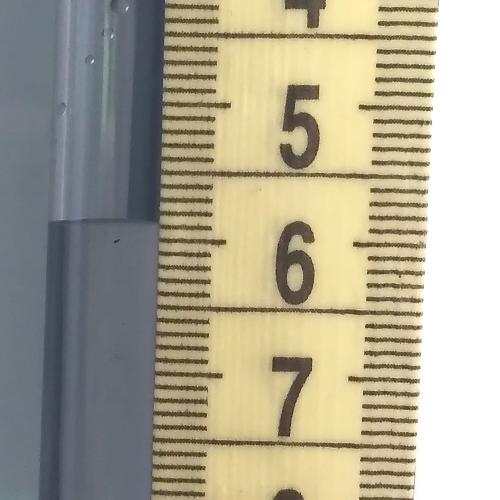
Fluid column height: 5.9 cm